Question: I have a simple program where I am trying to do operator overloading for new and delete.
Just for trying, I did operator overloading for new and delete in global scope apart from class scope.
'''
#include<iostream>
#include<stdio.h>
#include<stdlib.h>
using namespace std;
void * operator new(size_t size)
{
cout<<"
Global scope new:
";
void * ptr = malloc(size);
return ptr;
}
void operator delete(void *ptr)
{
cout<<"
Global scope delete:
";
free(ptr);
}
class test
{
public:
int age;
string name;
test(string str, int a)
{
age = a;
name = str;
}
void display();
};
void test::display()
{
cout<<"
name is:-"<<name<<" and age is :- "<<age<<endl;
}
int main()
{
test *t = new test("sanjeev",29);
if(t!=NULL)
cout<<"
Memory allocated:"<<endl;
t->display();
delete t;
}
'''
Now on executing this program I am seeing that new is called 3 times and delete is called 3 times.

If I declare new and delete operator overloading inside class only one time call to new and delete is happening.
What is the reason behind this flow?
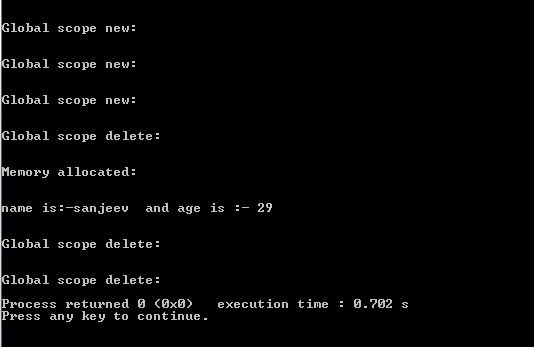
Answer: 'std::string' ultimately uses the global 'operator new'. You're creating two 'std::string's.